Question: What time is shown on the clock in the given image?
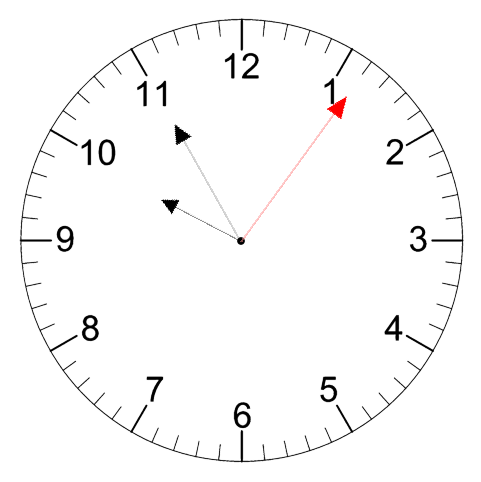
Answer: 09:55:06